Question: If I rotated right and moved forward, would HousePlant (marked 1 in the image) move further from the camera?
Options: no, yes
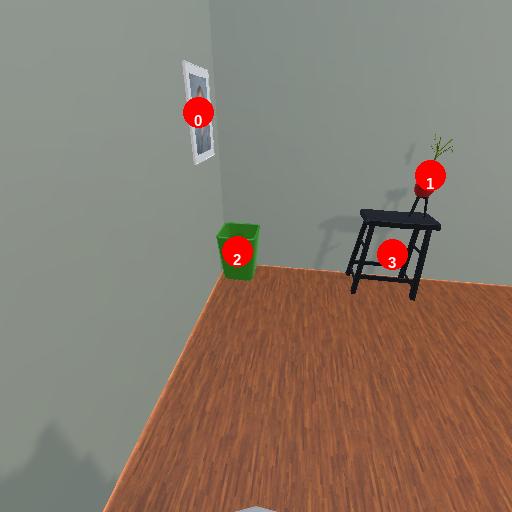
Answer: no